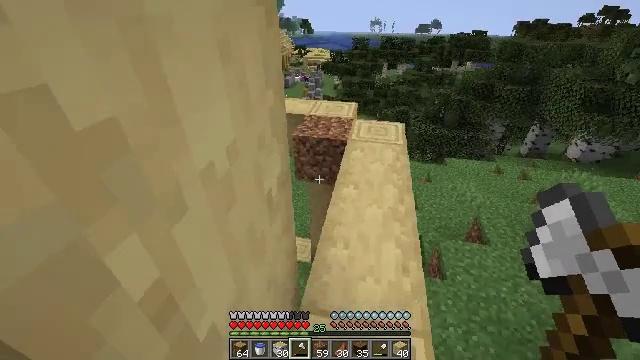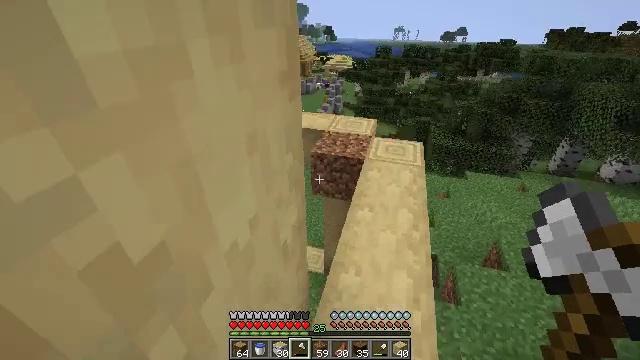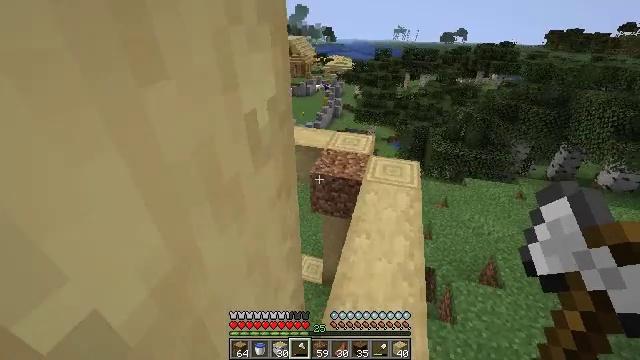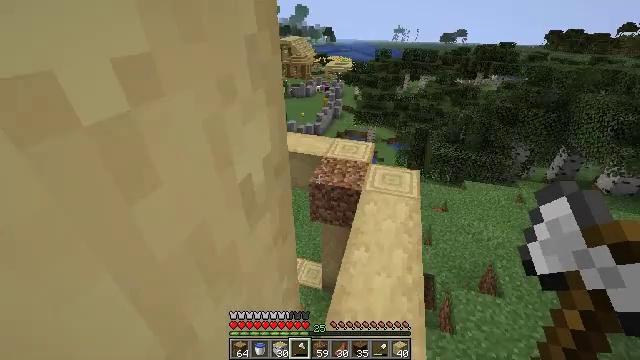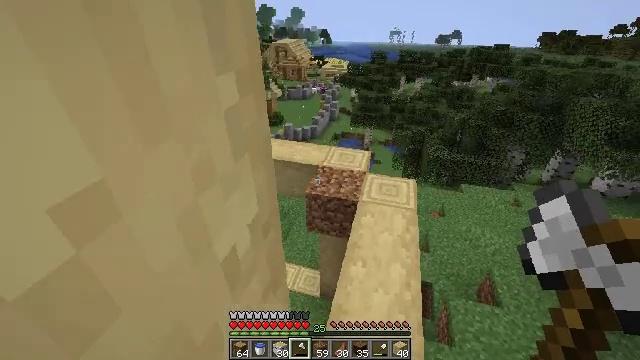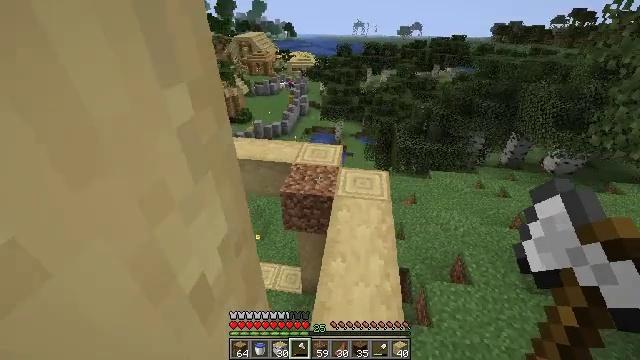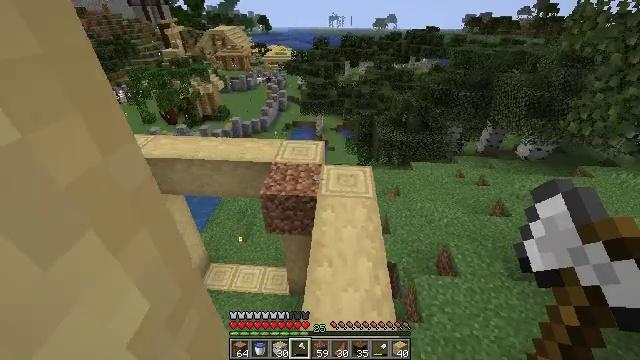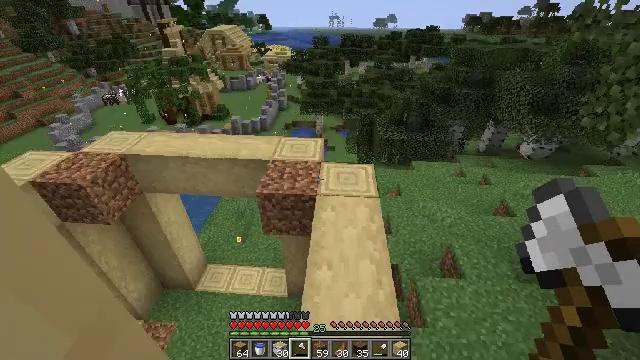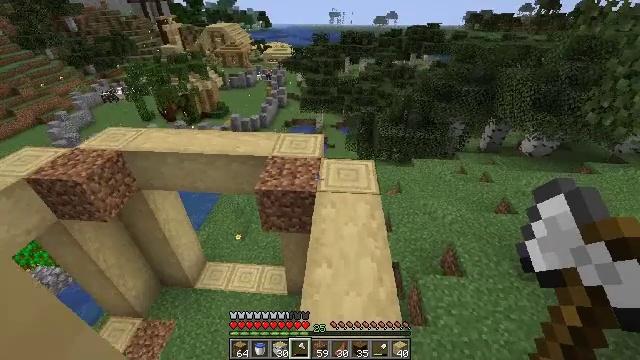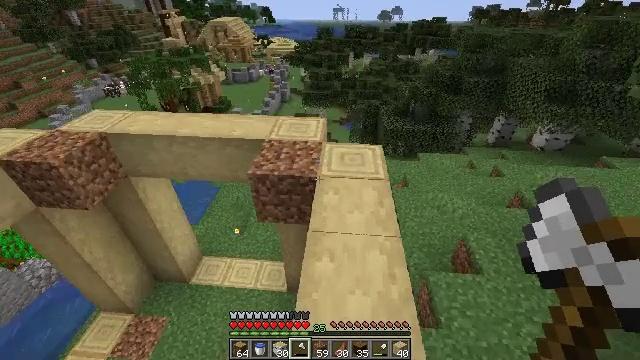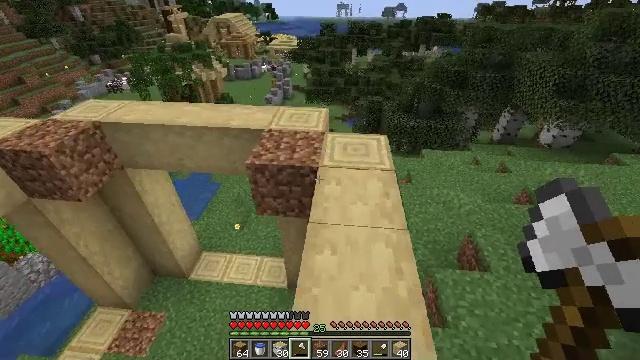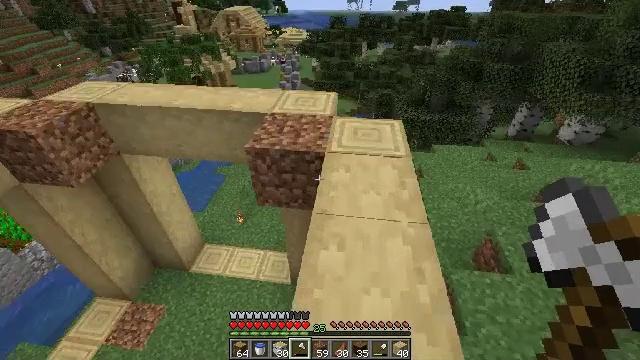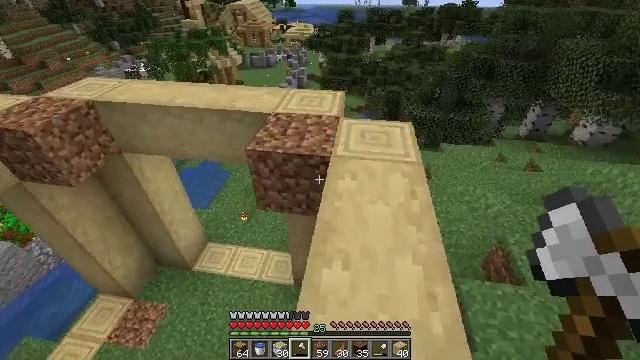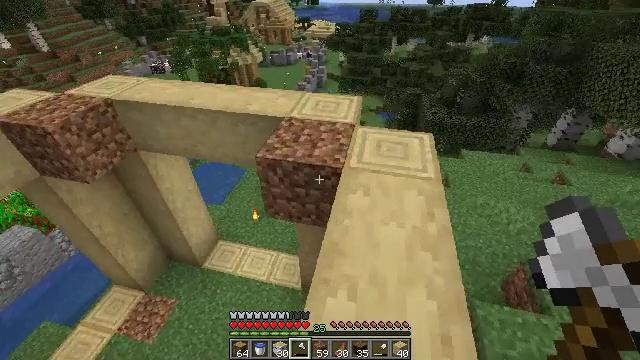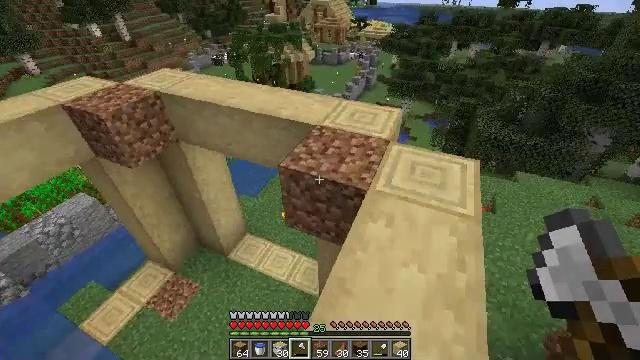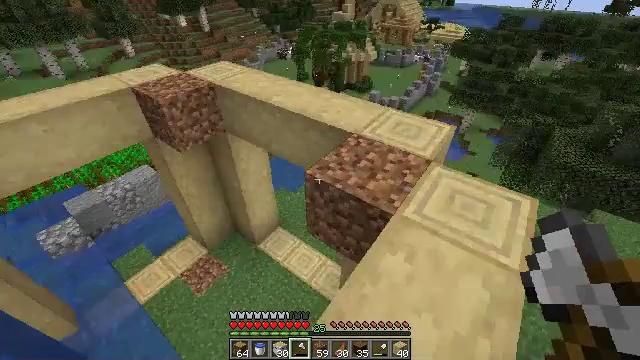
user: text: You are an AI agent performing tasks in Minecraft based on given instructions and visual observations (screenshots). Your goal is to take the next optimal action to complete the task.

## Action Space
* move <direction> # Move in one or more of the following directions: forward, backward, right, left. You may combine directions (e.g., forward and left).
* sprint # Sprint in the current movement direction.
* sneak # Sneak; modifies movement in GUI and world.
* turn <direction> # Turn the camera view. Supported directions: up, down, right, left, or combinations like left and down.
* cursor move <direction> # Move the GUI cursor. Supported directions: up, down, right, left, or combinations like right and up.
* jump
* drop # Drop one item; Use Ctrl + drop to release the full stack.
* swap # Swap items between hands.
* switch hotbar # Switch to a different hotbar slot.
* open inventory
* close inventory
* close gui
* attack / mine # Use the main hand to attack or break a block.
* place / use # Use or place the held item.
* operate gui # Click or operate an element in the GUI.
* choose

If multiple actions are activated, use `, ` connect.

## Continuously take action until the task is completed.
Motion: motion action
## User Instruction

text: Mine dirt from the ground.
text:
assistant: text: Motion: move forward, turn left and up, jump
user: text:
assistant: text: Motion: move forward, jump
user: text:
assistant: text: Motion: move forward
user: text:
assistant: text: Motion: move forward
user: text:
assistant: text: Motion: move forward, turn right and down
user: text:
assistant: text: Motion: move forward, turn right and down
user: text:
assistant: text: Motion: move forward
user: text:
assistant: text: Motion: move forward
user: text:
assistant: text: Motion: move forward
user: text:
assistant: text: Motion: move forward
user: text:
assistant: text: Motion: move forward, turn left
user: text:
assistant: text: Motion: move forward, turn left
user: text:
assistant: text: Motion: move forward and move right, turn left
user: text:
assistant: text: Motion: move forward and move right, turn left
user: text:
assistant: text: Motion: move forward and move right, turn left
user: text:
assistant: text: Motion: move forward and move right, turn left
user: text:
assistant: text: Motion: turn left
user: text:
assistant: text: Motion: turn left
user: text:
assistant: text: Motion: turn left
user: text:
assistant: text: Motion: turn left
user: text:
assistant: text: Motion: turn left and up
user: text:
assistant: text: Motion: turn left
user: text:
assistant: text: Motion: no_op
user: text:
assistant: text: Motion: no_op
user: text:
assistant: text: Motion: no_op
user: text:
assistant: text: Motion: no_op
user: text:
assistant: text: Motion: no_op
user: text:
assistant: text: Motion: no_op
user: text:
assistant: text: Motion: no_op
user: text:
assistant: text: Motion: no_op